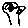
Label: tree